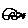
Label: car